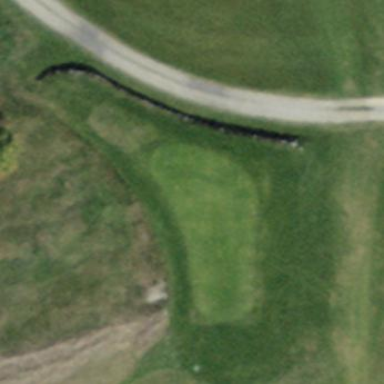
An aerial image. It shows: Grassy area designated as golf tee.